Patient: sex M, age 53
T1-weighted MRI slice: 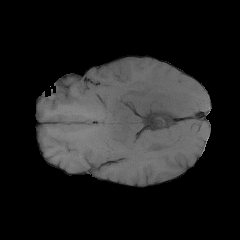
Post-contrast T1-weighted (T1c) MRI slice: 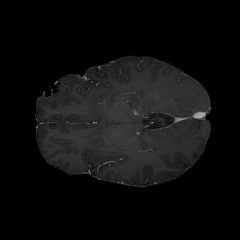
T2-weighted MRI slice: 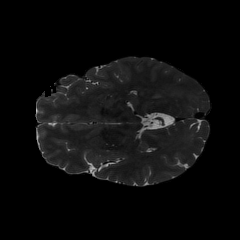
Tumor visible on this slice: yes
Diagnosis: Glioblastoma, IDH-wildtype
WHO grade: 4